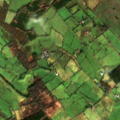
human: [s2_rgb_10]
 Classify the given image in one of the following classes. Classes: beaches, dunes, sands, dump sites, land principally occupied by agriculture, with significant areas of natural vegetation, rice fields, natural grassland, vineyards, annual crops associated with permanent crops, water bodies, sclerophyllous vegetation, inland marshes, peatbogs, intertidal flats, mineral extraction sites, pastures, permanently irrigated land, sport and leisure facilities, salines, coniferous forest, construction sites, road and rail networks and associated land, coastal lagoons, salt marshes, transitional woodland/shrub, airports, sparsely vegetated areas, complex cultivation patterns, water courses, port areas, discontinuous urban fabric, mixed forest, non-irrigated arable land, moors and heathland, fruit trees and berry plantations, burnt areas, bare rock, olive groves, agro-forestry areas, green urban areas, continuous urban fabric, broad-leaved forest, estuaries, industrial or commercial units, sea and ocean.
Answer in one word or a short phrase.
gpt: pastures